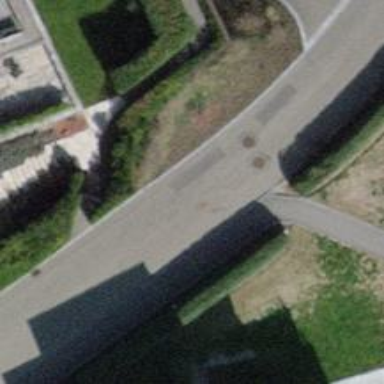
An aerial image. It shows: Residential road with asphalt surface and sidewalk on the left.